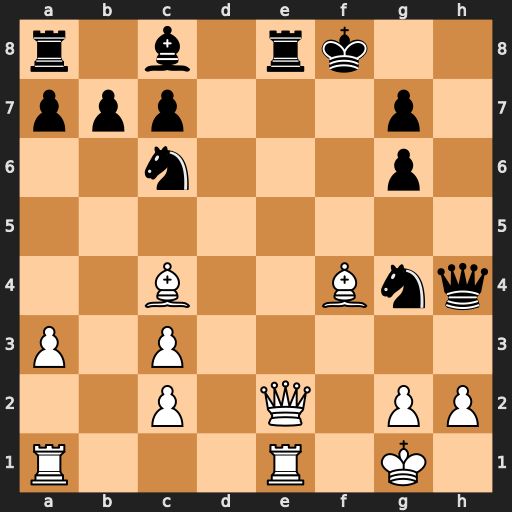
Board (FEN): r1b1rk2/ppp3p1/2n3p1/8/2B2Bnq/P1P5/2P1Q1PP/R3R1K1
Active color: w
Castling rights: -
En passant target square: -
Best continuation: Qxe8#